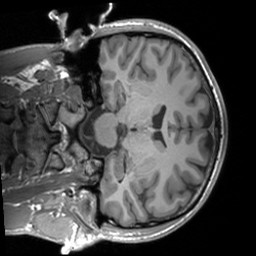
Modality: T1w
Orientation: coronal
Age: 23
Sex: male
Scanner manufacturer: siemens
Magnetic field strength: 3 T
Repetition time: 1.9 s
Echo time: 0.00226 s